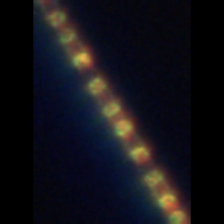
Taxon: Skeletonema
Group: Diatoms